Question: I was wondering if you could help me with a google sheets formula for the following issue:

I am trying to use a dynamic date formula so that I could extract all the letters from column B that appear in the last 40 days to a different tab in the same sheet. This should be always up-to-date because I would like to see if there are any changes every day.
I started with something like this:
'''
=QUERY(Sheet1!A2:B, "select B WHERE A ">="&(TODAY()-39)")
'''
But I keep getting an error. Any idea how to fix it? I'm a beginner in this and I need it for a project, so I'd appreciate any help I can get.
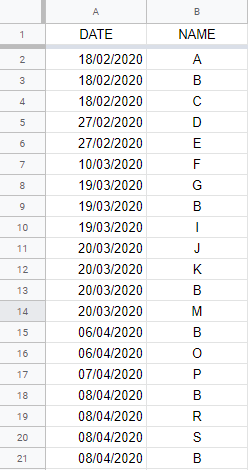
Answer: try:
'''
=QUERY(Sheet1!A2:B; "select B where A >= date '"&TEXT(TODAY()-39; "yyyy-mm-dd")&"'"; 0)
'''
or:
'''
=FILTER(B2:B; A2:A>=TODAY()-39)
'''